Here is the raw acceleration-versus-time signal recorded on a bearing housing. Diagnose the bearing from this image, choosing from: normal, inner_race, outer_race, ball.
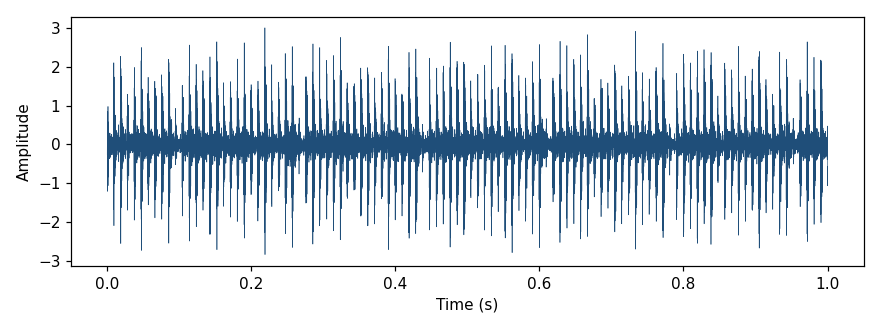
Answer: outer_race